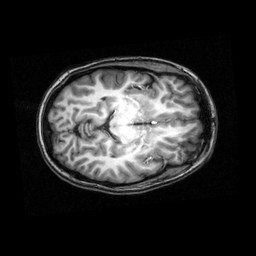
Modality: T1w
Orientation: axial
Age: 24
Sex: female
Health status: healthy
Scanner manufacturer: philips
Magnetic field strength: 3 T
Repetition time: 0.008 s
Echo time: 0.0037 s